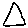
Label: triangle